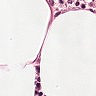
Metastatic tissue present: no